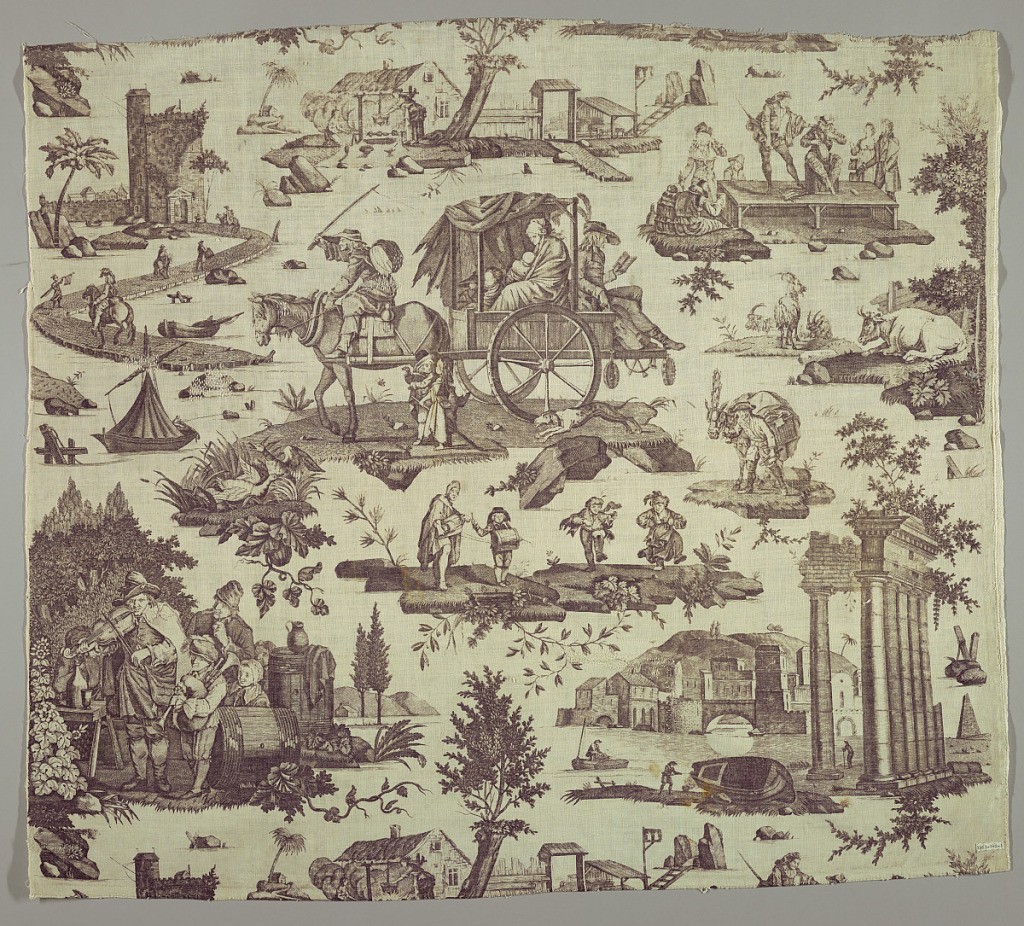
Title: Textile
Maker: Dubey et Comp.
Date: ca. 1800
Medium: cotton Technique: printed by engraved copper plate on plain weave
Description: Panel probably from a curtain of white cotton, plate printed in lavendar. Design of varioud scenes of strolling players and musicians. Centre, a cart, with an old man riding the horse, woman and children in cart, musician at back; upper right, performers on an outdoor stage; lower centre, blind musician, drummer and two little dancers; lower left, musicians with people listening.